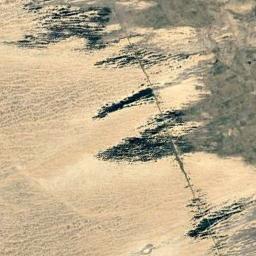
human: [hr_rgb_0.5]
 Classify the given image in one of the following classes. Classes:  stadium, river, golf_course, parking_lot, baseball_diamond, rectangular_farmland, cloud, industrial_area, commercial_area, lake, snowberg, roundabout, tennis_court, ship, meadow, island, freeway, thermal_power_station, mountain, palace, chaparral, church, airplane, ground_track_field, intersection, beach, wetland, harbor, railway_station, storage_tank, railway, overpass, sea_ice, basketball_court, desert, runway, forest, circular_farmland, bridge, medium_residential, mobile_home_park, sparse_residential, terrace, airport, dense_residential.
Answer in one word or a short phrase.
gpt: desert